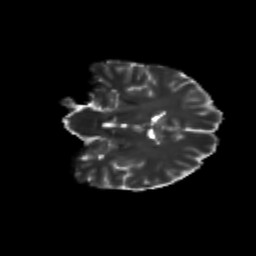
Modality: T2w
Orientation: coronal
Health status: ill
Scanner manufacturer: siemens
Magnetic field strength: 3 T
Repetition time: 13.7 s
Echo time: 0.098 s